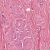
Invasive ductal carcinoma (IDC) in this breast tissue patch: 0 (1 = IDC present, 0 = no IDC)